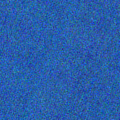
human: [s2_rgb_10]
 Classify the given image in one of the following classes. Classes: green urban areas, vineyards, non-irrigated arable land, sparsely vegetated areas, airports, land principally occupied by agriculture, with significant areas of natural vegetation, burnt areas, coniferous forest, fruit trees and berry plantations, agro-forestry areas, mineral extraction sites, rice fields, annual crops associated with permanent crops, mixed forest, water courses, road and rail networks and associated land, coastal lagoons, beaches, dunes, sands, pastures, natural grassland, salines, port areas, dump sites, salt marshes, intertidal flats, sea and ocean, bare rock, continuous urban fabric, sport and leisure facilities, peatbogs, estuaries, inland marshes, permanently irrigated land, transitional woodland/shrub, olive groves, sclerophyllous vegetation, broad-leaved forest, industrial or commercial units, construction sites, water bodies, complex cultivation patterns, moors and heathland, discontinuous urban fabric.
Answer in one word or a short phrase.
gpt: sea and ocean